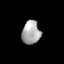
Tissue: lung
Cell type: Epithelial cells
Senescence score: 0.1943
Nuclear area (px): 425
Mean DAPI intensity: 166.689